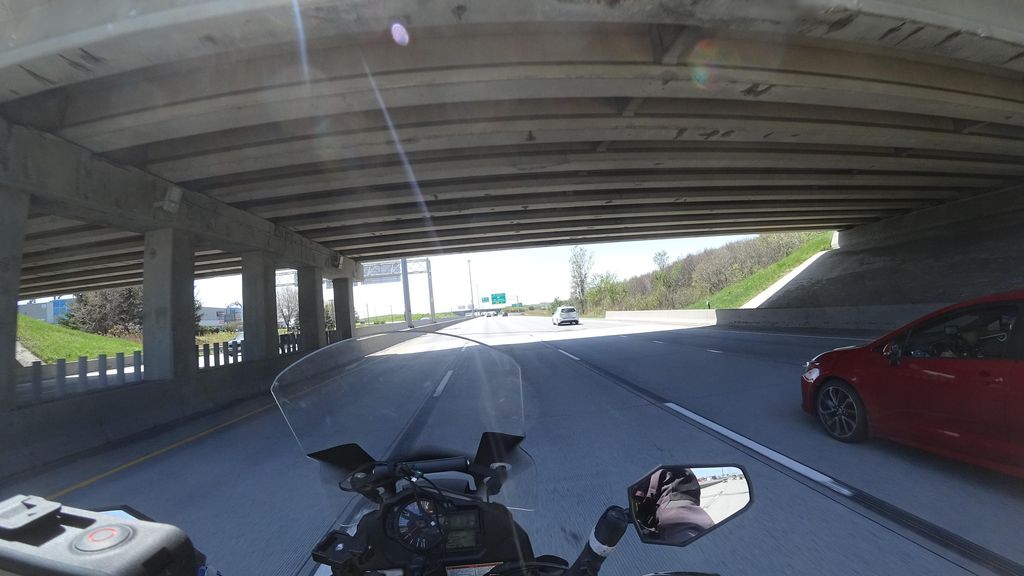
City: quebec_city